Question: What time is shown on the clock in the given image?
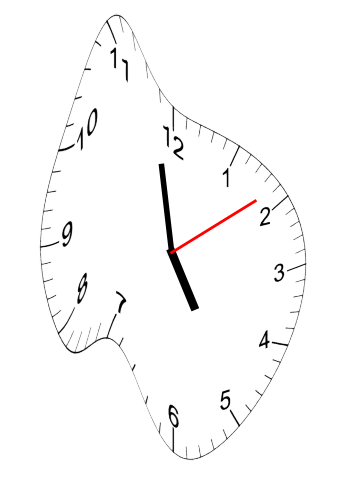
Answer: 04:58:09